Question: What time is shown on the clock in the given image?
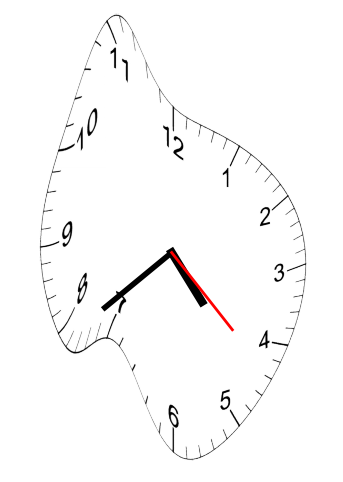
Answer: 04:38:22